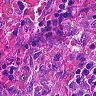
Metastatic tissue present: no